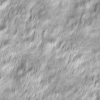
Label: not_dusty